Question: I created this animation in the centre of the screen on a 6-inch size view. How can I make sure the ratio stays the same when it adapts to let's say an iPhone 5s. I'm not talking about Auto-Layout or constraints. I added the animation code below. This works the way I want it in a 6-inch size, but again, When I resize everything for iPhone 5s, Everything looks fine, besides the animation itself. How can I fix this?
[
iphone 6 animation screen above (This is the correct animation and how I want it to be position on the other screen size.)
'''
override func viewDidLoad()
super.viewDidLoad() {
circleAnimationView.frame = CGRect(x: 20.0, y: 90.0, width: 300, height: 300)
self.view.addSubview(circleAnimationView)
}
'''
The animation code is on on seperate viewcontroller, here it is:
'''
import UIKit
class CirlceAnimationView: UIView {
var replicatorLayer1 = CAReplicatorLayer()
var dot = CALayer()
// Animation starts running
func animation2() {
// A layer that creates a specified number of copies of its sublayers (the source layer), each copy potentially having geometric, temporal, and color transformations applied to it.
replicatorLayer1 = CAReplicatorLayer()
// The layer's bounds rectangle. Animatable.
replicatorLayer1.bounds = self.bounds
// The radius to use when drawing rounded corners for the layer's background. Animatable.
replicatorLayer1.cornerRadius = 10.0
// The background color of the receiver. Animatable.
replicatorLayer1.backgroundColor = UIColor(white: 0.0, alpha: 0.0).cgColor
// The layer's position in its superlayer's coordinate space. Animatable.
replicatorLayer1.position = self.center
// calling this method creates an array for that property and adds the specified layer to it.
self.layer.addSublayer(replicatorLayer1)
// connectng the animation to the content
// An object that manages image-based content and allows you to perform animations on that content
dot = CALayer()
// The layer's bounds rectangle. Animatable.
dot.bounds = CGRect(x: 0.0, y: 0.0, width: 12.0, height: 12.0)
//The layer's position in its superlayer's coordinate space. Animatable.
dot.position = CGPoint(x: 150.0, y: 40.0)
//The background color of the receiver. Animatable.
dot.backgroundColor = UIColor(white: 0.2, alpha: 1.0).cgColor
// The color of the layer's border. Animatable.
dot.borderColor = UIColor(white: 1.0, alpha: 1.0).cgColor
// The width of the layer's border. Animatable.
dot.borderWidth = 1.0
//The radius to use when drawing rounded corners for the layer's background. Animatable.
dot.cornerRadius = 5.0
//Appends the layer to the layer's list of sublayers.
replicatorLayer1.addSublayer(dot)
// number of copies of layer is instanceCount
let nrDots: Int = 1000
//The number of copies to create, including the source layers.
replicatorLayer1.instanceCount = nrDots
// The basic type for floating-point scalar values in Core Graphics and related frameworks.
let angle = CGFloat(2*M_PI) / CGFloat(nrDots)
// The transform matrix applied to the previous instance to produce the current instance. Animatable.
replicatorLayer1.instanceTransform = CATransform3DMakeRotation(angle, 0.0, 0.0, 1.0)
// Type used to represent elapsed time in seconds.
let duration: CFTimeInterval = 10.0
// animation capabilities for a layer property.
// An object that provides basic, single-keyframe animation capabilities for a layer property.
let shrink = CABasicAnimation(keyPath: "transform.scale")
// Defines the value the receiver uses to start interpolation.
shrink.fromValue = 1.0
// Defines the value the receiver uses to end interpolation.
shrink.toValue = 0.1
// Specifies the basic duration of the animation, in seconds.
shrink.duration = duration
// Determines the number of times the animation will repeat.
shrink.repeatCount = Float.infinity
// Add the specified animation object to the layer's render tree.
dot.add(shrink, forKey: "shrink")
// Specifies the delay, in seconds, between replicated copies. Animatable.
replicatorLayer1.instanceDelay = duration/Double(nrDots)
// The transform applied to the layer's contents. Animatable.
dot.transform = CATransform3DMakeScale(0.01, 0.01, 0.01)
}
}
'''
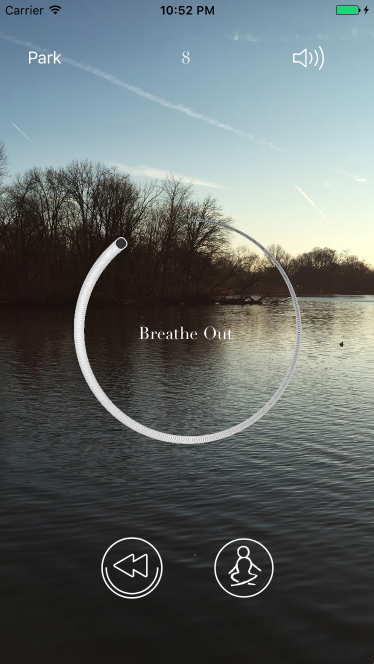
Answer: Declare a variable for device width :
'''
var DEVICE_WIDTH = ""
'''
Then in :
'''
let screenSize: CGRect = UIScreen.main.bounds
let screenWidth = screenSize.width
print(screenWidth)
// Detect the screen width (format purpose)
switch screenWidth {
case 320.0:
DEVICE_WIDTH = "320"
case 375.0:
DEVICE_WIDTH = "375"
case 414.0:
DEVICE_WIDTH = "414"
default: //320.0
DEVICE_WIDTH = "320"
}
'''
Then in :
'''
switch DEVICE_WIDTH {
case "375": // 4/5
// according to your need
circleAnimationView.frame = CGRect(x: 20.0, y: 90.0, width: 250, height: 250)
case "414": //6
circleAnimationView.frame = CGRect(x: 20.0, y: 90.0, width: 300, height: 300)
default: //6+ (414)
// according to your need
circleAnimationView.frame = CGRect(x: 20.0, y: 90.0, width: 350, height: 350)
}
'''